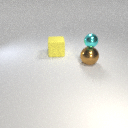
large brown metal sphere below small cyan metal sphere